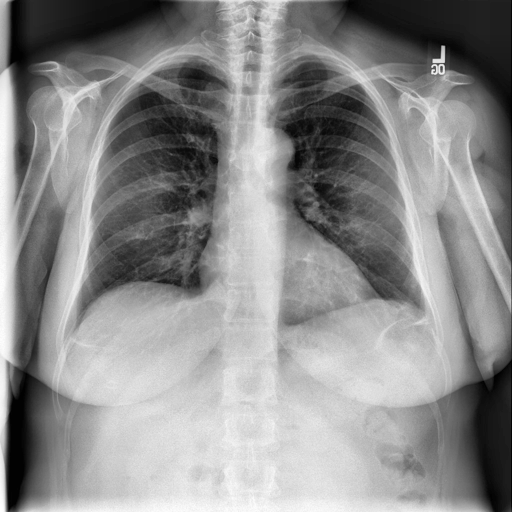
Finding: NORMAL